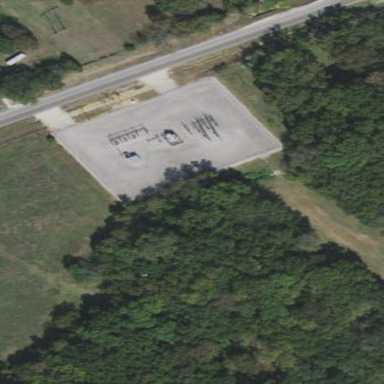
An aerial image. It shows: Outdoor power substation surrounded by fence. The substation is specifically for distribution purposes.